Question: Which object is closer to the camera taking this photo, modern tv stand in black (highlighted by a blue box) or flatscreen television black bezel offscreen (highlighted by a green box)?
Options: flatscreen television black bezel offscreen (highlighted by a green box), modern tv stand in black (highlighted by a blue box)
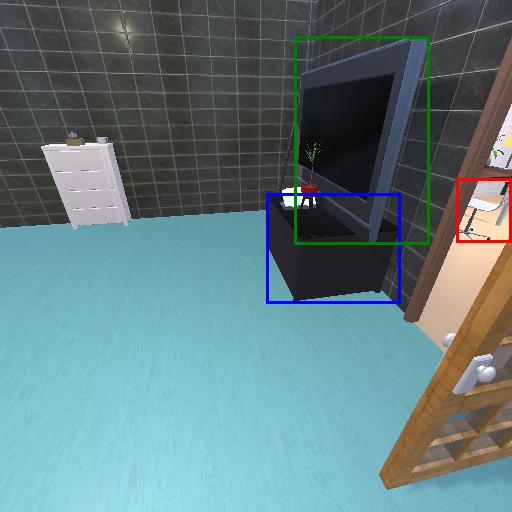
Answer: flatscreen television black bezel offscreen (highlighted by a green box)